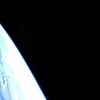
Label: space